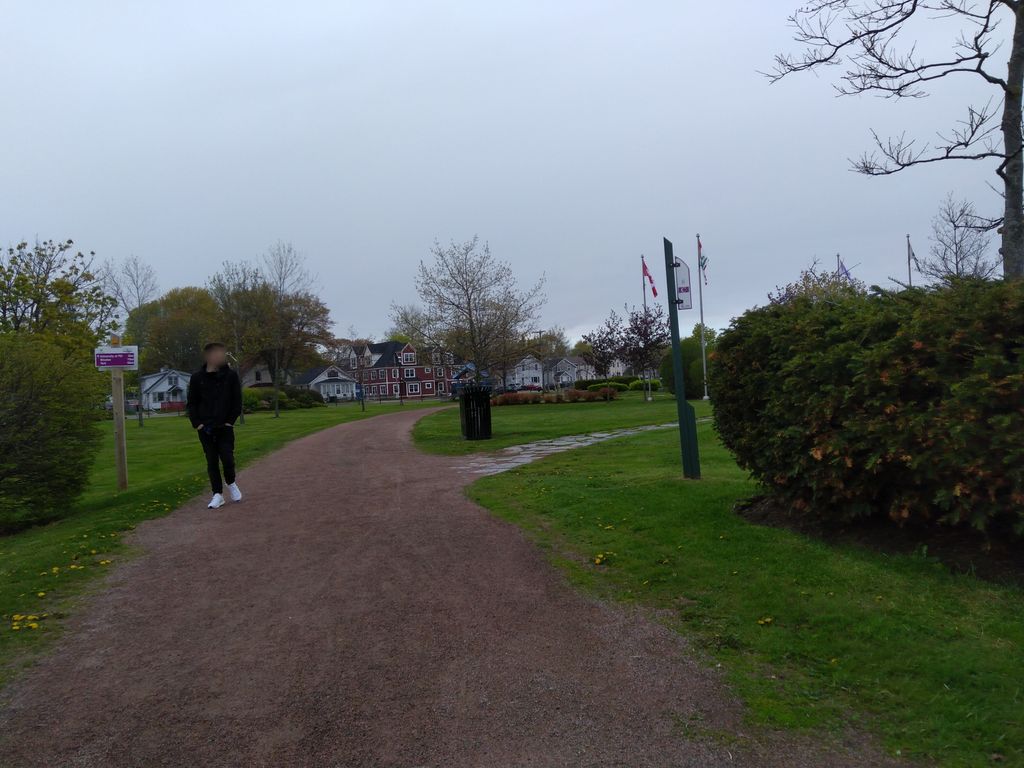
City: charlottetown